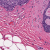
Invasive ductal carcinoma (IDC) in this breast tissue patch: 0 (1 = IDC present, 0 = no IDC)